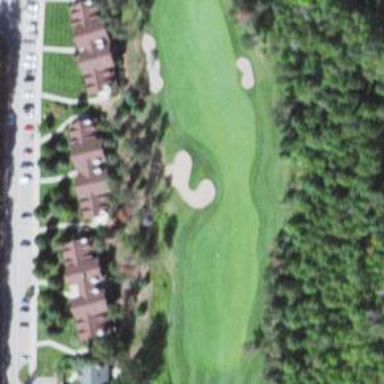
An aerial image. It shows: Golf fairway surrounded by grass.